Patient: sex M, age 57
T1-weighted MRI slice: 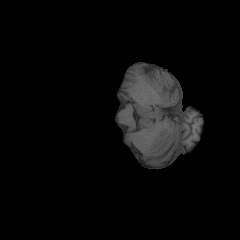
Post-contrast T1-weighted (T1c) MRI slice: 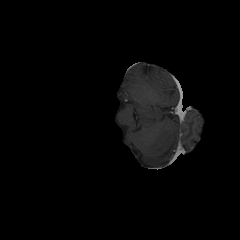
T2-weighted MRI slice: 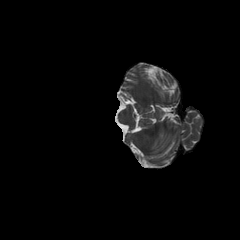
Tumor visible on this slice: no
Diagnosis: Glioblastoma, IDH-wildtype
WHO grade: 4